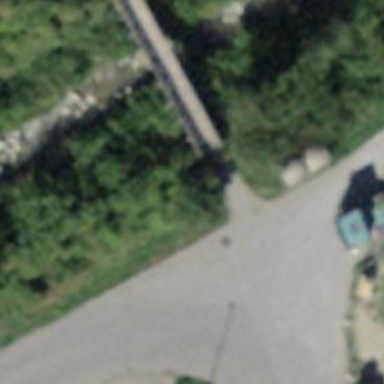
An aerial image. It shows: Path leading to bridge.